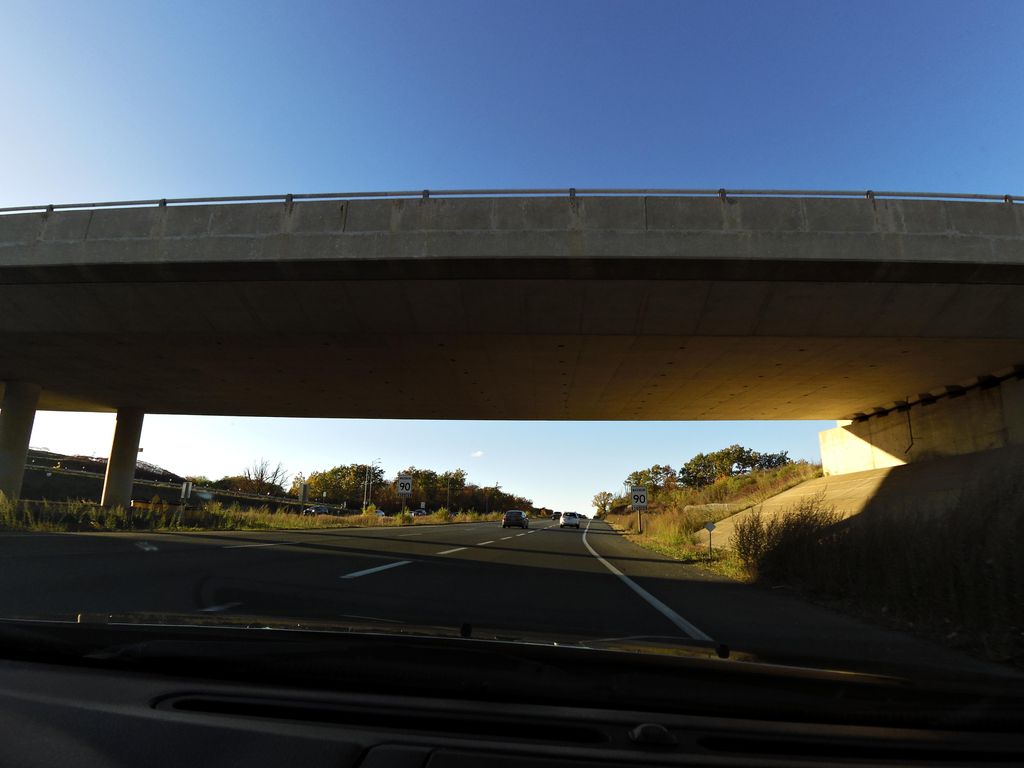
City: hamilton